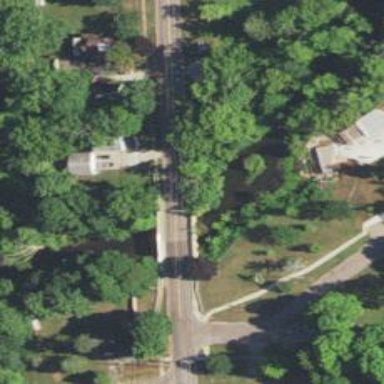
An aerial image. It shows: Residential road with bridge.